Field crop: tomato
Growth stage: 1
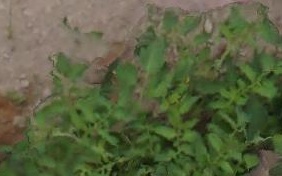
Species: tomato